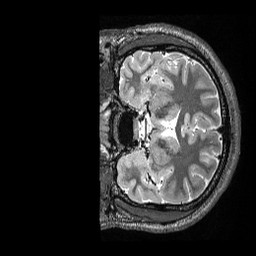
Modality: T2w
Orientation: coronal
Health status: healthy
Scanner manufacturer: siemens
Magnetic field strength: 3 T
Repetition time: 3.2 s
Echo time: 0.565 s